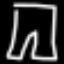
Label: pants